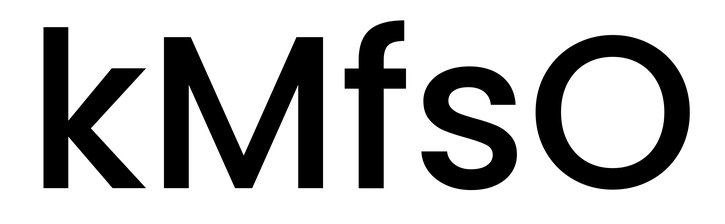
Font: Poppins-Medium